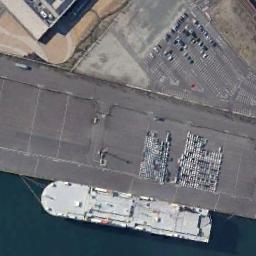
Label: ship